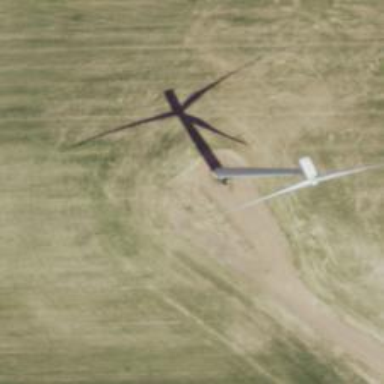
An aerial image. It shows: Wind generator powered by horizontal-axis wind turbine.